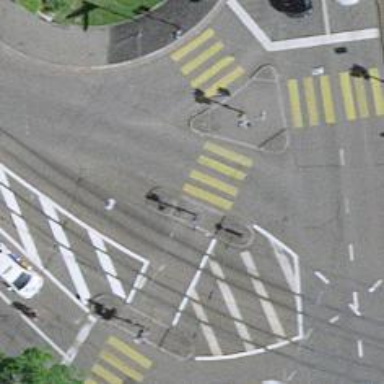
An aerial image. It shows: Crossing with traffic signals.